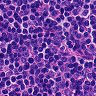
Metastatic tissue present: no